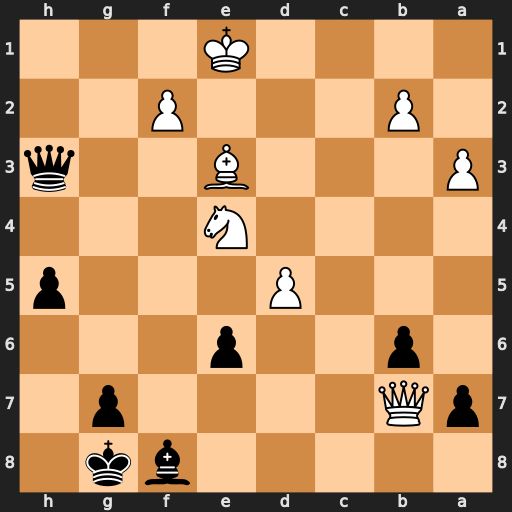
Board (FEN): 5bk1/pQ4p1/1p2p3/3P3p/4N3/P3B2q/1P3P2/4K3
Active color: b
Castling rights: -
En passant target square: -
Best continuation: Qh1+ Ke2 Qxe4